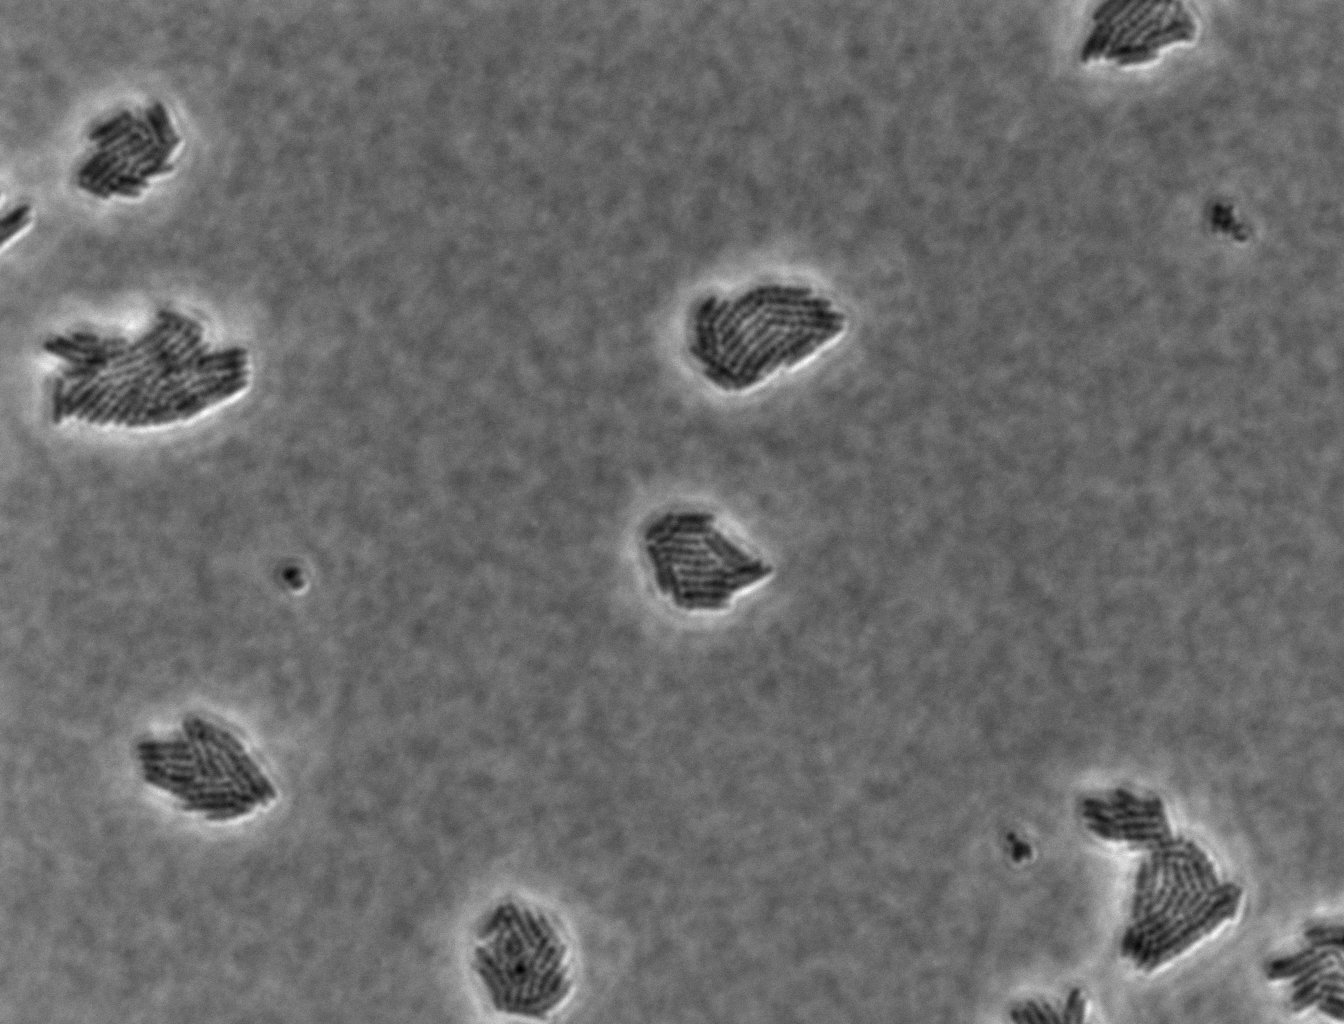
various_fewshot